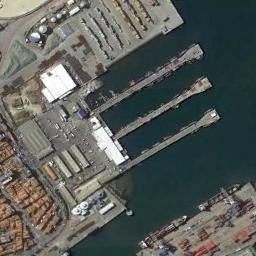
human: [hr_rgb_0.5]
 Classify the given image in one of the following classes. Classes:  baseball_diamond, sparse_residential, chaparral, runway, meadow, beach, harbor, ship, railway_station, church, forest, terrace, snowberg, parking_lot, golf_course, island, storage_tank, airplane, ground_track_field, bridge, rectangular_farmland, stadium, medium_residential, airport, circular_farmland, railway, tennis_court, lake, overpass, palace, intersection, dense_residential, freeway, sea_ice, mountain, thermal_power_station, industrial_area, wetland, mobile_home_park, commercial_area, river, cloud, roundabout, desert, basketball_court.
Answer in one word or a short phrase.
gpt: harbor